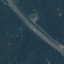
Label: Highway